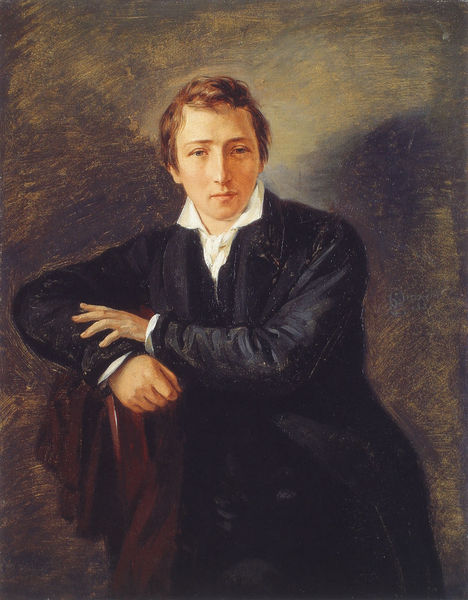
Titel: Heinrich Heine
Künstler: Moritz Daniel Oppenheim
Institution: Hamburg, Kunsthalle
Schlagwörter: mann, schatten, braun, finger, nase, schwarz, stuhl, weiss, rot, tuch, anzug, blond, hemd, jacke, wand, augen, gesicht, kragen, herr, hände, portrait, porträt, haare, mantel, brünett, kontrast, junge, kurze haare, bub, junger mann, kurzhaarig, mund, mm